Field crop: tomato
Growth stage: 1
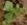
Species: solanum